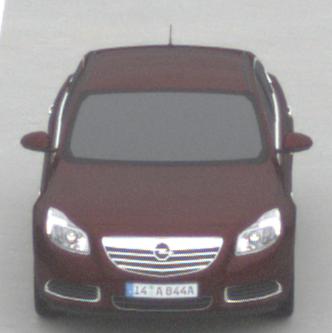
Make: Opel
Model: Insignia 1.6
Detailed model: Insignia (A) Notch Back
Model produced from: 2008/11
Model produced until: 2008/12
Doors: 4
Color: red
Road condition: dry road
Daytime: midday
Contrast: low contrast